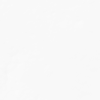
Label: not_dusty